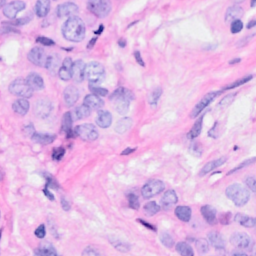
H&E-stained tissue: Breast